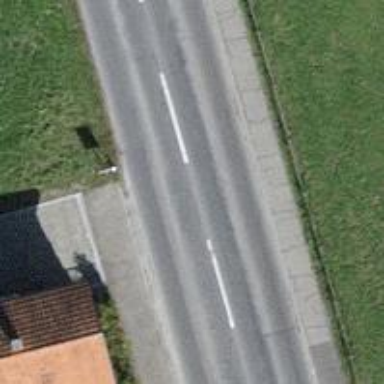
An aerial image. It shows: Secondary road.